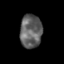
Tissue: skin
Cell type: Epithelial cells
Senescence score: 0.2346
Nuclear area (px): 718
Mean DAPI intensity: 97.436